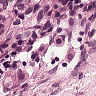
Metastatic tissue present: yes